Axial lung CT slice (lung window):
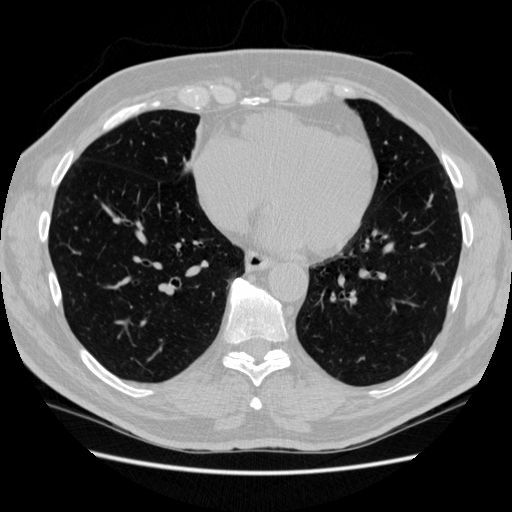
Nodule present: no